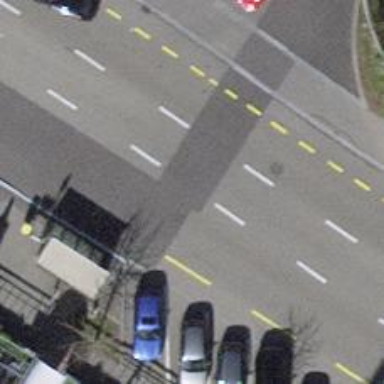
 featuring lane for cyclists on both sides."